Question: I have a form that allows a user to add players to a roster, by entering the player name and selecting, from a combo box, the division to which the player belongs.
When time comes to add the player to my TreeView control, the node that should display the division selected displays this text instead: System.Data.DataRowView
I got the code to implement this through MSDN here: <URL>
Here's the code in the load function of the form, to fill the combo box:
'''
private void frm_add_players_Load(object sender, EventArgs e)
{
Divisions divs = new Divisions();
Players players = new Players();
DataTable dtDivisions = divs.GetActiveDivisions(); //divisions combo box
DataTable dtPlayers = players.GetPlayersByTourID(this.tourID);
//set the forms datatable
this.dt_players = dtPlayers;
//fill the combo box
this.cmbo_divisions.DataSource = dtDivisions;
this.cmbo_divisions.DisplayMember = "title";
this.cmbo_divisions.ValueMember = "ID";
this.cmbo_divisions.SelectedIndex = -1;
this.cmbo_divisions.Text = "Select a Division";
//set treeview imagelist
this.tview_roster.ImageList = tview_imagelist;
this.tview_roster.ImageIndex = 1; //division icon
//fill treeview
foreach (DataRow dr in dtPlayers.Rows)
{
FillPlayerTreeview(dr);
}
//expand treeview
this.tview_roster.ExpandAll();
this.ActiveControl = this.txt_player_name;
}
'''
Here I call the function to add the player to the TreeView:
'''
private void btn_add_Click(object sender, EventArgs e)
{
object selItem = cmbo_divisions.SelectedItem;
AddPlayerToTreeView(txt_player_name.Text, selItem.ToString());
}
'''
And here is the function that adds the player:
'''
private void AddPlayerToTreeView(string playerName, string division)
{
TreeNode[] tns = this.tview_roster.Nodes.Find(division, false); //try to find the division, if exists
TreeNode tn = new TreeNode();
if (tns.Length > 0) //division exists - add player
{
tn = this.tview_roster.Nodes[tns[0].Index].Nodes.Add(playerName, playerName);
tn.ImageIndex = 0; //player icon
}
else //division doesn't exist - add division, then add player
{
tn = this.tview_roster.Nodes.Add(division, division);
tn.ImageIndex = 1; //division icon
AddPlayerToTreeView(playerName, division);
}
}
'''
And the result is this:

I'm not sure why it won't work.. and I'm at a loss. Any help would be appreciated.
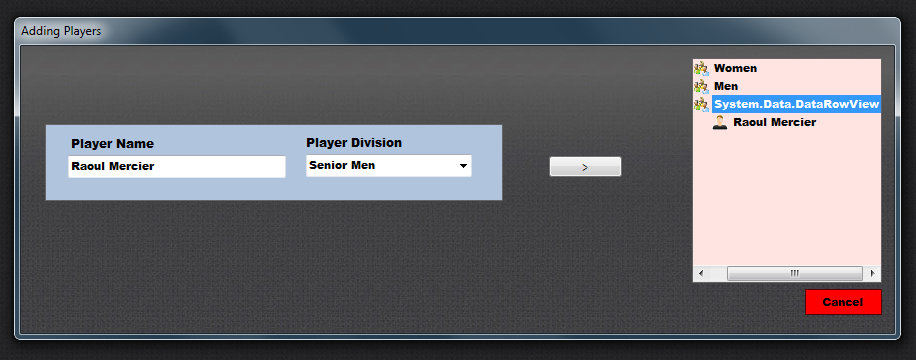
Answer: Well, well... maybe something like the following.
Access the combo's data source, which is a DataTable, and extract selected row and column value using selected index. Maybe add some error handling, too.
'''
private void btn_add_Click(object sender, EventArgs e)
{
var data = cmbo_divisions.DataSource as DataTable;
var row = data.Rows[cmbo_divisions.SelectedIndex];
var selected = row["title"].ToString();
AddPlayerToTreeView(txt_player_name.Text, selected);
}
'''